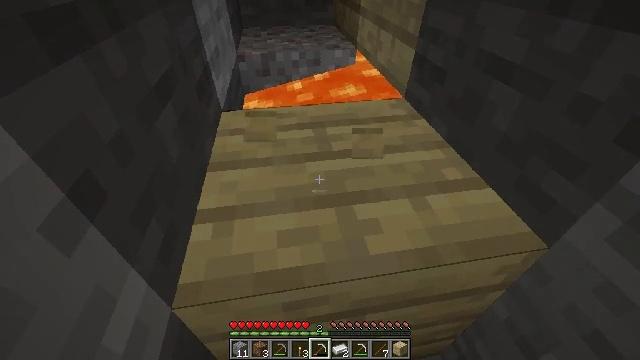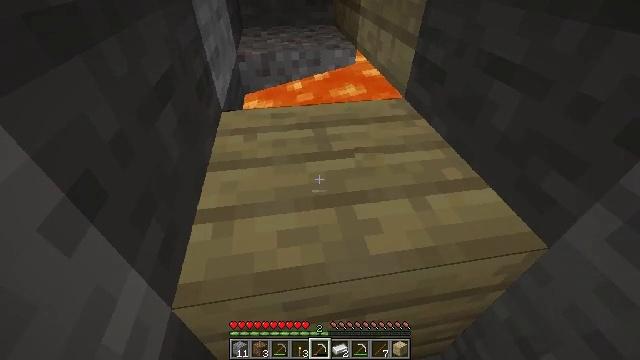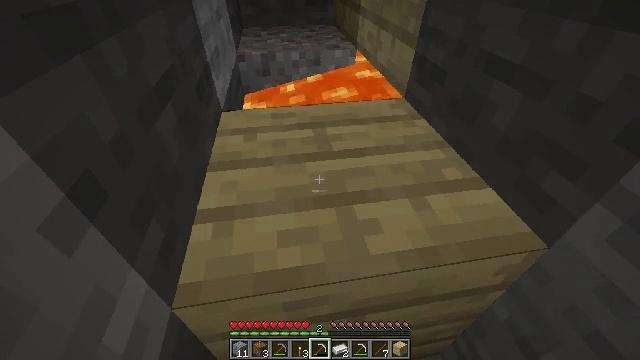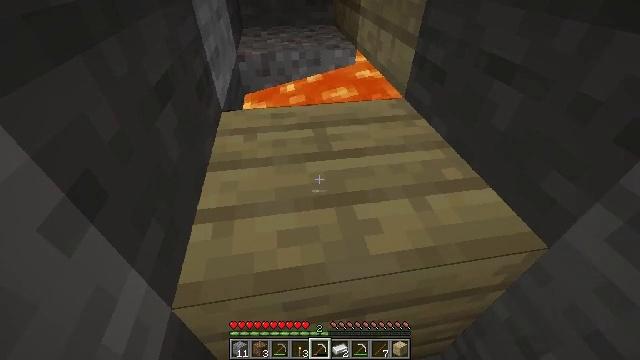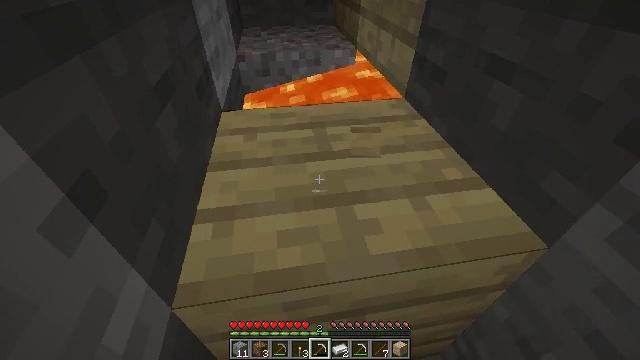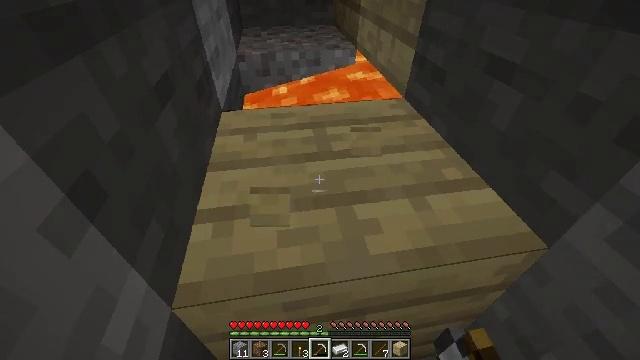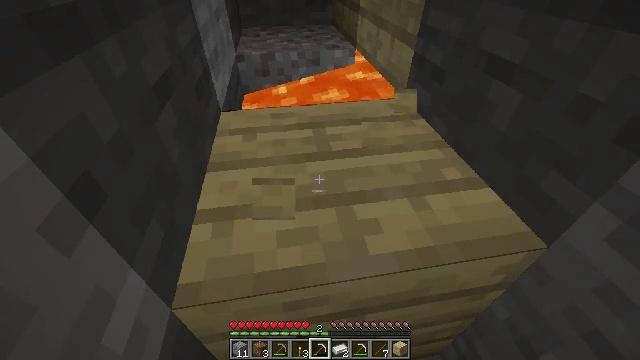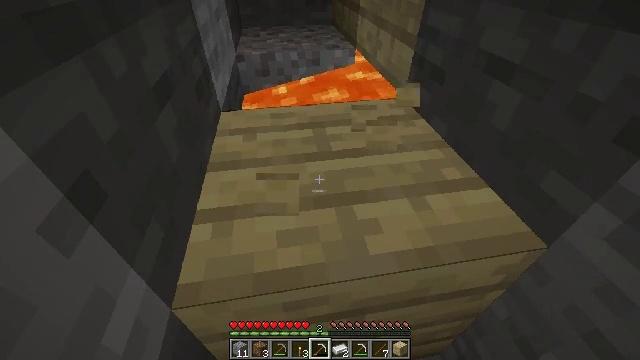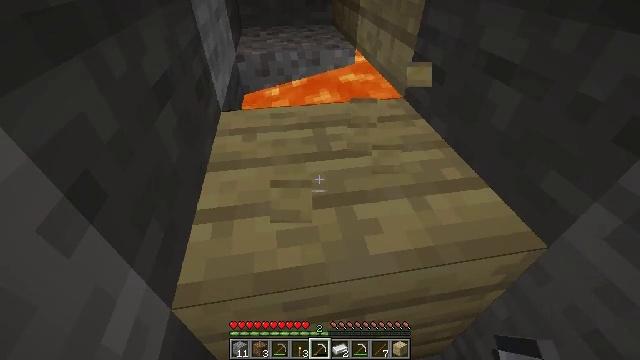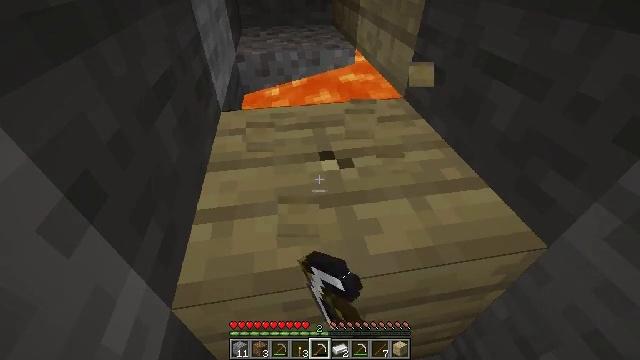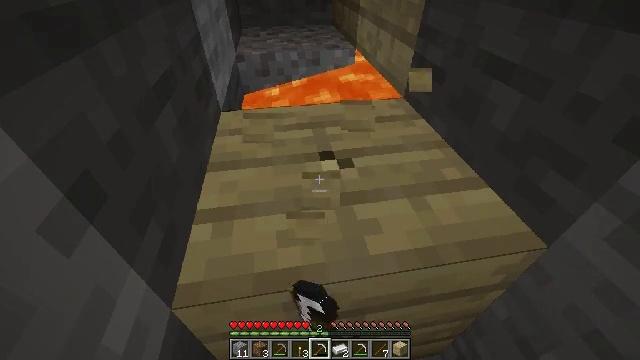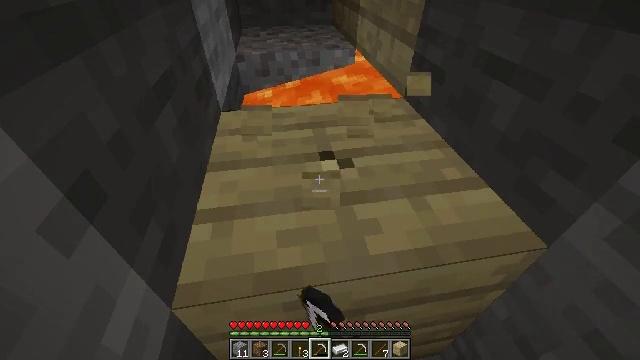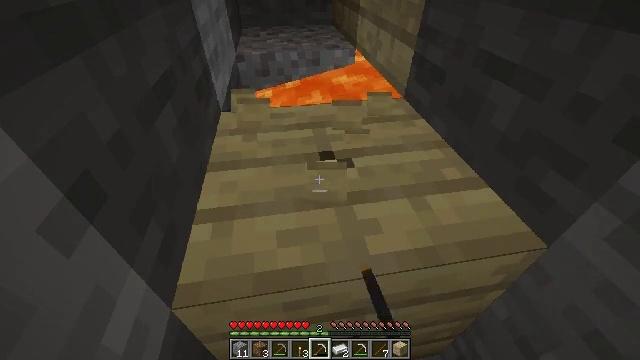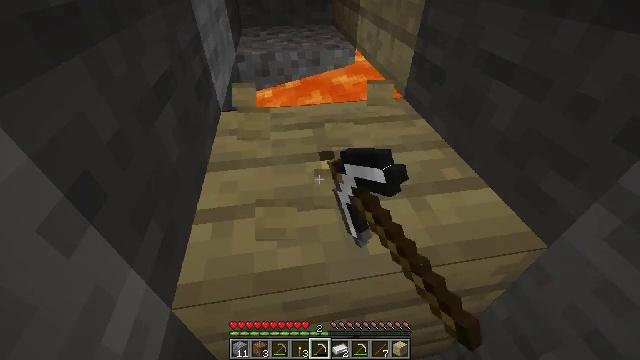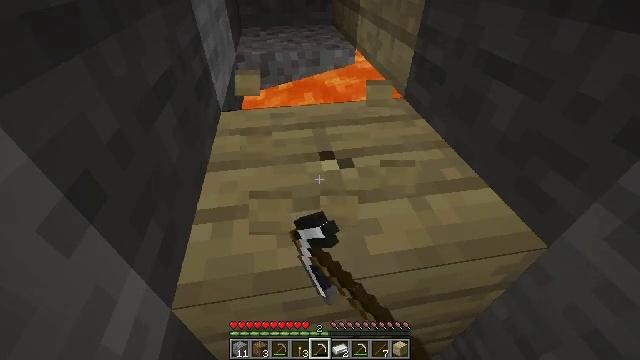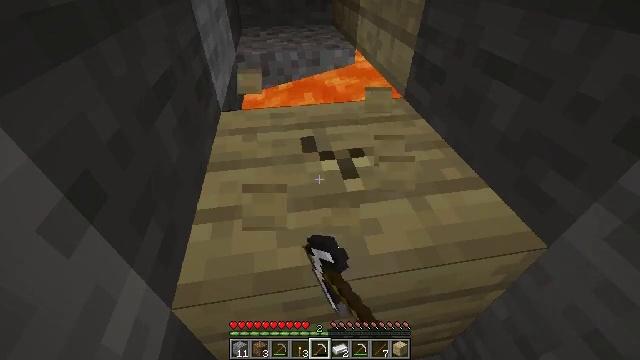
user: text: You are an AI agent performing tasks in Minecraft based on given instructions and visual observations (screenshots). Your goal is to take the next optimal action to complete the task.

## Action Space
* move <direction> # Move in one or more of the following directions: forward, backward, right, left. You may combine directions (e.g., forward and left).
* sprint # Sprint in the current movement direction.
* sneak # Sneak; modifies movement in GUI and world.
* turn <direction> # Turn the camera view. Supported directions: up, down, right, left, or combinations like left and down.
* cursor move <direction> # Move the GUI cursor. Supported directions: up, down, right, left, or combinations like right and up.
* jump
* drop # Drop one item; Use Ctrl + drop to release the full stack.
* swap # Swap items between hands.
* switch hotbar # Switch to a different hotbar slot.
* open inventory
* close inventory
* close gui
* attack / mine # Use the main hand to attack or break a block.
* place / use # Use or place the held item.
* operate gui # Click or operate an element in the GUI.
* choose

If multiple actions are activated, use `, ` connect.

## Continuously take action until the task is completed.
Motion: motion action
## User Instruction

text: Mine the birch planks.
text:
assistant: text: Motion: no_op
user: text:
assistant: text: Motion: no_op
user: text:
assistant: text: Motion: no_op
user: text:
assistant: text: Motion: attack / mine
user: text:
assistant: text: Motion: attack / mine
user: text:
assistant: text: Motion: attack / mine
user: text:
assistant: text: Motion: attack / mine
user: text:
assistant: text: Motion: attack / mine
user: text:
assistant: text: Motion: attack / mine
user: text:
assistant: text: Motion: attack / mine
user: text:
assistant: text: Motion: attack / mine
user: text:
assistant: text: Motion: attack / mine
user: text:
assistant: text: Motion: attack / mine
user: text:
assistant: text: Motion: attack / mine
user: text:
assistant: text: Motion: attack / mine
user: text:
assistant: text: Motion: attack / mine
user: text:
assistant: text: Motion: attack / mine
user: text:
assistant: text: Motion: attack / mine
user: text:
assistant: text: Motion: attack / mine
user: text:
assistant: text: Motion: attack / mine
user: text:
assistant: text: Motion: attack / mine
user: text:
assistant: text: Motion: attack / mine
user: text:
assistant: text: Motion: attack / mine
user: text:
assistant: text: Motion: attack / mine
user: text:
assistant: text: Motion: attack / mine
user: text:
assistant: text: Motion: attack / mine
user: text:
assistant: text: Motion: attack / mine
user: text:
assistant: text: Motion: attack / mine
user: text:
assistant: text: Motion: attack / mine
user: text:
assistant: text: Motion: attack / mine